Question: There is a column which displaying row numbers, I want to stop user to traverse to cells in it using arrow keys.

In above picture, the cell with text "testDO3" is currently focused and highlighted, the row number column is used to select the whole row, so I want to make it not travsersable.
---
here is my own solution:
'''
tv.getTable().addTraverseListener(new TraverseListener(){
public void keyTraversed(TraverseEvent e) {
ViewerCell cell = focusCellManager.getFocusCell();
if(e.keyCode == SWT.ARROW_LEFT && cell.getColumnIndex() == 2){
e.detail = SWT.TRAVERSE_NONE;
e.doit = true;
}
}
});
'''
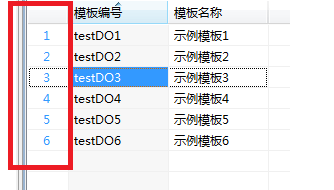
Answer: Assuming you're using JFace cell navigation, then sub-class 'CellNavigationStrategy' and use in constructor of 'TableViewerFocusCellManager'.